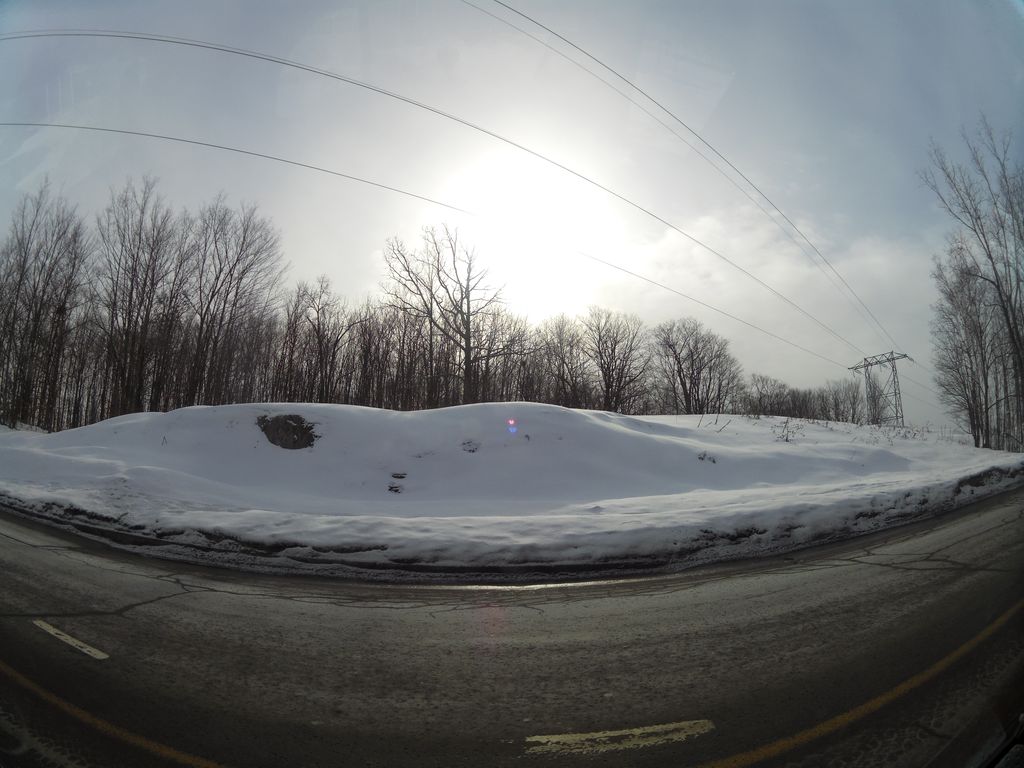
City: ottawa-gatineau